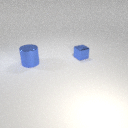
small blue metal cube behind large blue metal cylinder